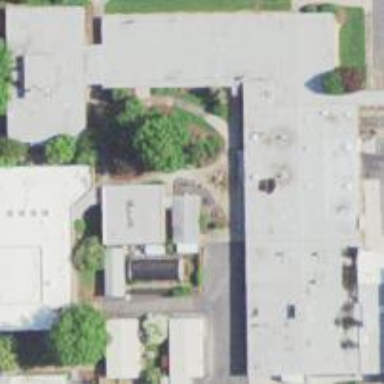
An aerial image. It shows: College building.